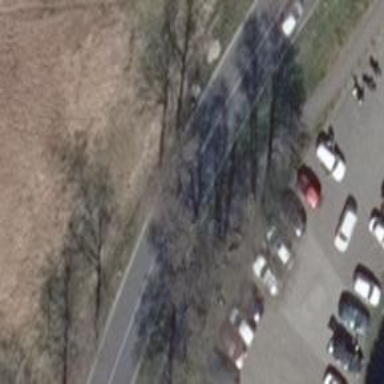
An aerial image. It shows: Asphalt path.